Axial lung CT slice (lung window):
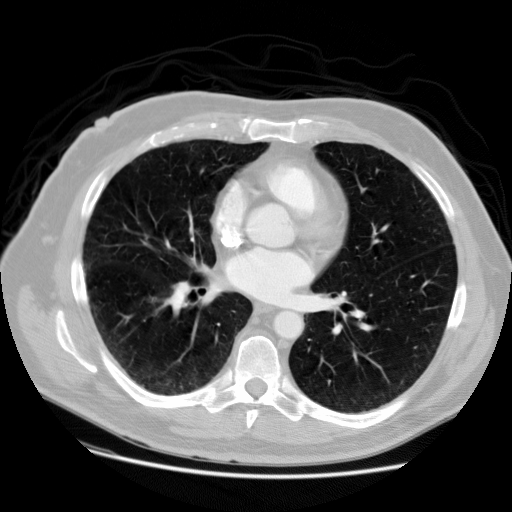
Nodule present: no